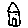
Label: house